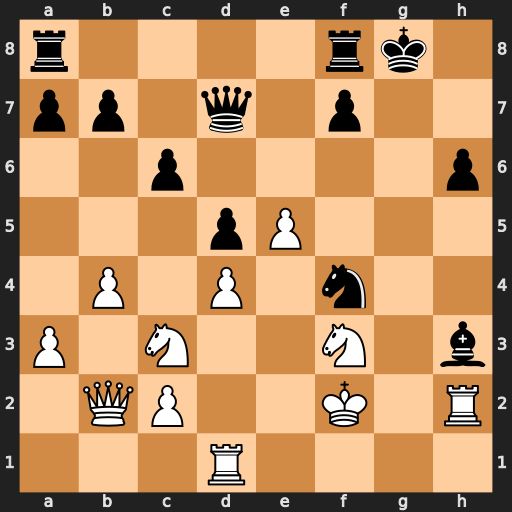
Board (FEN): r4rk1/pp1q1p2/2p4p/3pP3/1P1P1n2/P1N2N1b/1QP2K1R/3R4
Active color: w
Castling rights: -
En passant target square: -
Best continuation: Qc1 Qf5 Ne2 Nxe2 Qxh6